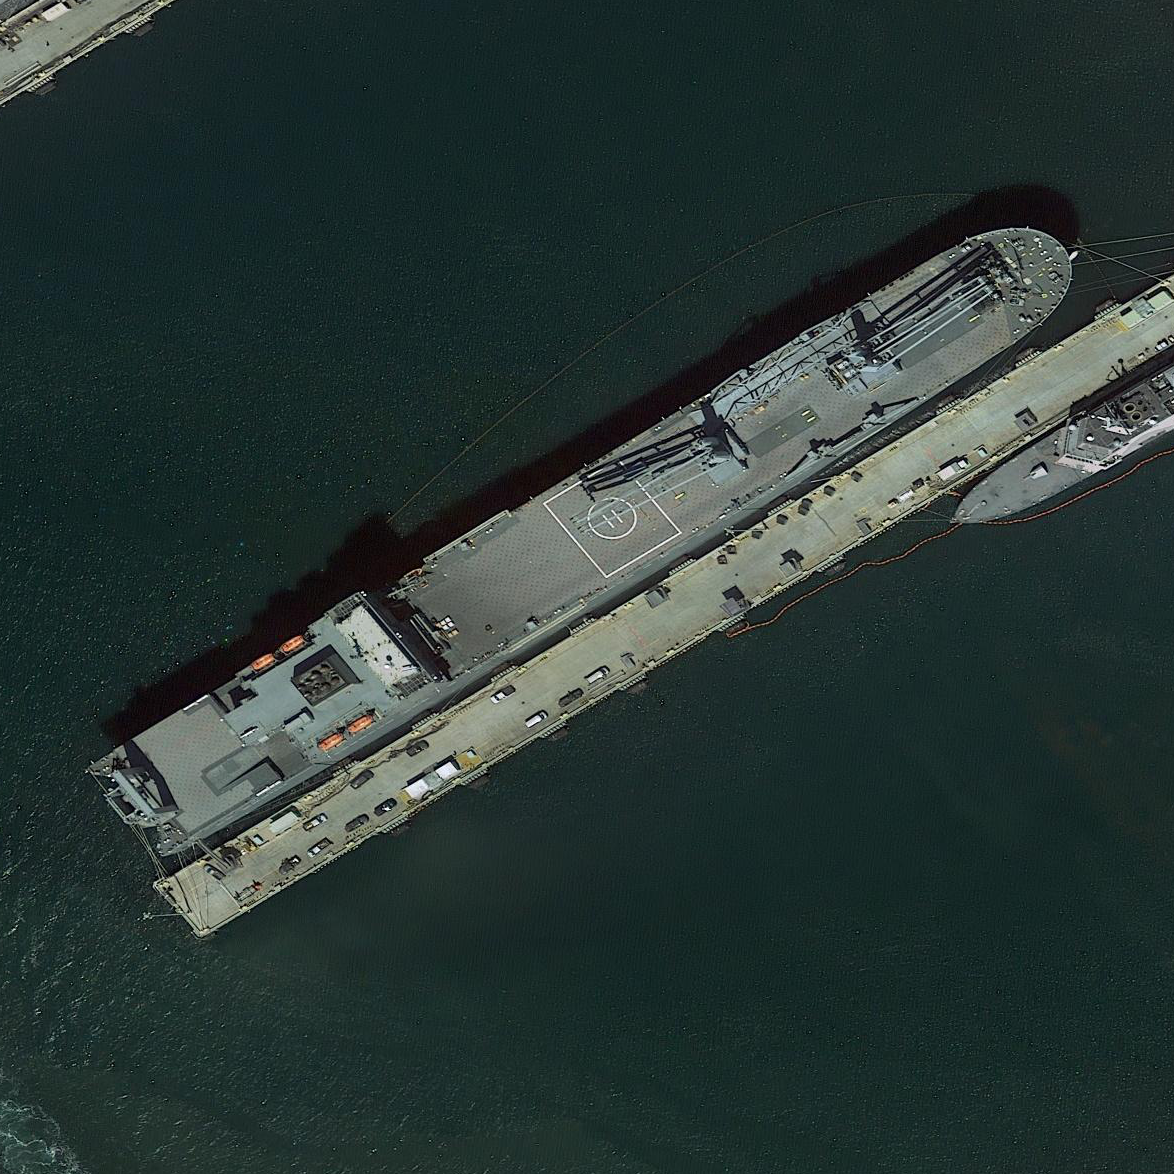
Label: civil